Interaction volume radius: 10 \u00c5
Interaction volume height: 15 \u00c5
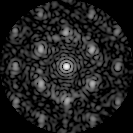
Disorder parameter: 0.5454